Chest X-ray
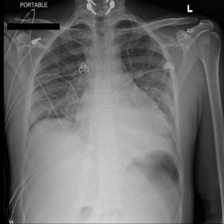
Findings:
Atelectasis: negative
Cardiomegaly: negative
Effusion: negative
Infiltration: negative
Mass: negative
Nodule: negative
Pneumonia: negative
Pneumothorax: negative
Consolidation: positive
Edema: negative
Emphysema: negative
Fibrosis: negative
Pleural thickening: negative
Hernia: negative